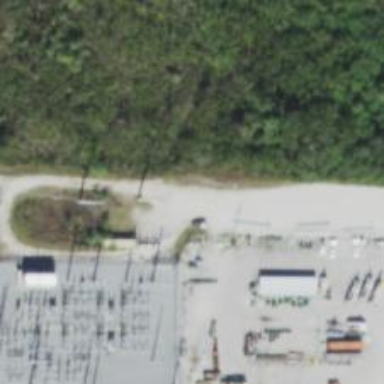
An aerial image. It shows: Power tower.